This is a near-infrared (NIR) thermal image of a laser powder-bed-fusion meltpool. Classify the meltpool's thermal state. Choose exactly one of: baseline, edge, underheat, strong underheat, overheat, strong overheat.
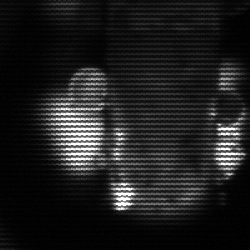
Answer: strong underheat